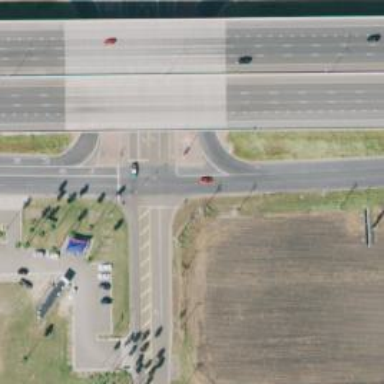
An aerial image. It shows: Secondary link road with turnaround junction.